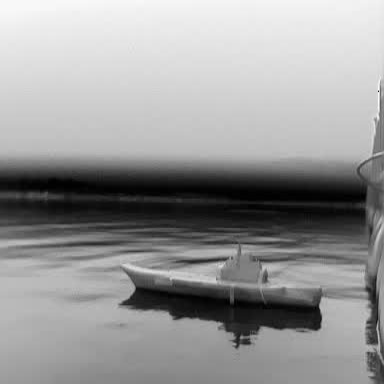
There is a warship in the infrared image.